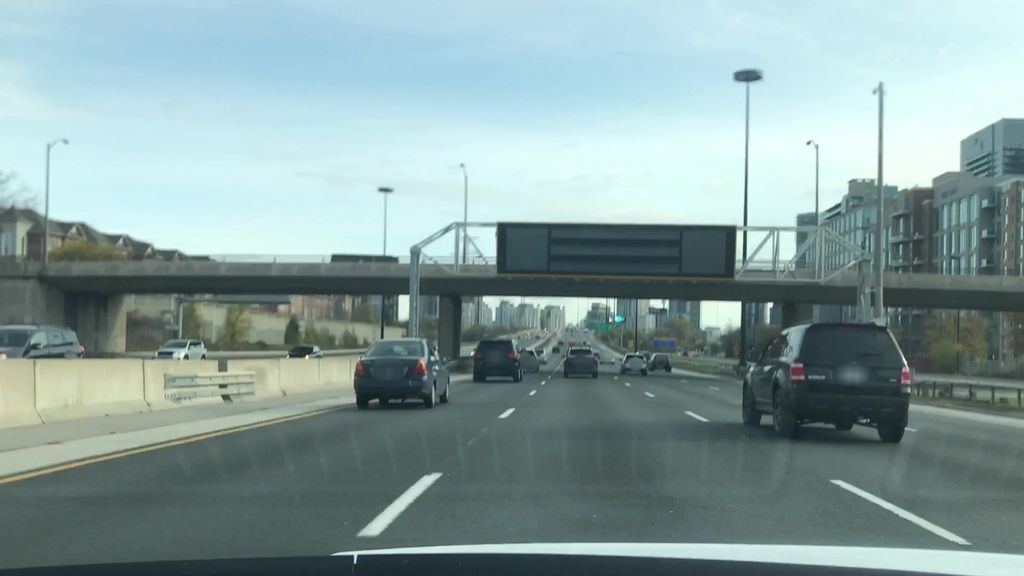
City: toronto